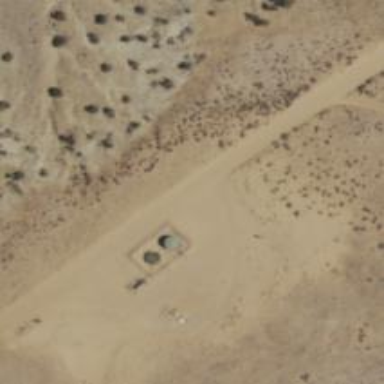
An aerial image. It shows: Storage tank with man-made structure.